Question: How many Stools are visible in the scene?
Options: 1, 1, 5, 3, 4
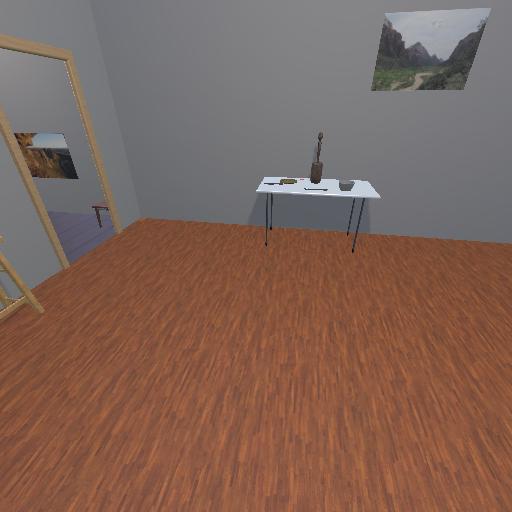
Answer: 1